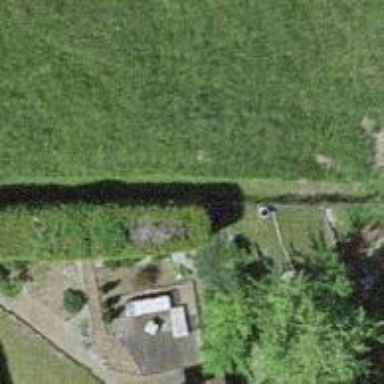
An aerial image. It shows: Hedge barrier.